Question: I can build a default force directed map and I can also construct a tree shaped map. But I have a requirement to build a star shaped network topology map. I am not sure how to go about doing this as I can't seem to find a guide to doing so. If anyone can point me in a direction or to some resource I would be greatly appreciative. Thanks.
The code I have used to render a tree topology looks like the following:
Here is sort of what I am trying to render.

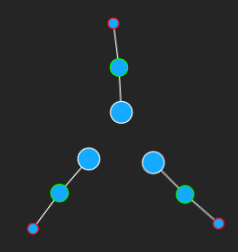
Answer: Take a look at this example:
<URL>

If you examine the code, you'll see that the root node has special treatment that makes it always remain in the center of the graph. If you don't need or have such node you can "invent" it, and not display it, but still have it for the purpose of running force layout to get star-shaped arrangement of remaining nodes.
On initialization, root's property 'fixed' is set to true, so that d3 force layout simulation doesn't move it. Also, it is placed in the center of rectangle containing layout:
'''
root.fixed = true;
root.x = width / 2;
root.y = height / 2;
'''
You, of course, need to change or add some code in order to change color of each circle to be dependent on some other property of particular, but the core layout idea is in the example I linked.
Hope this helps. Let me know if you have a question, need a clarification, etc.